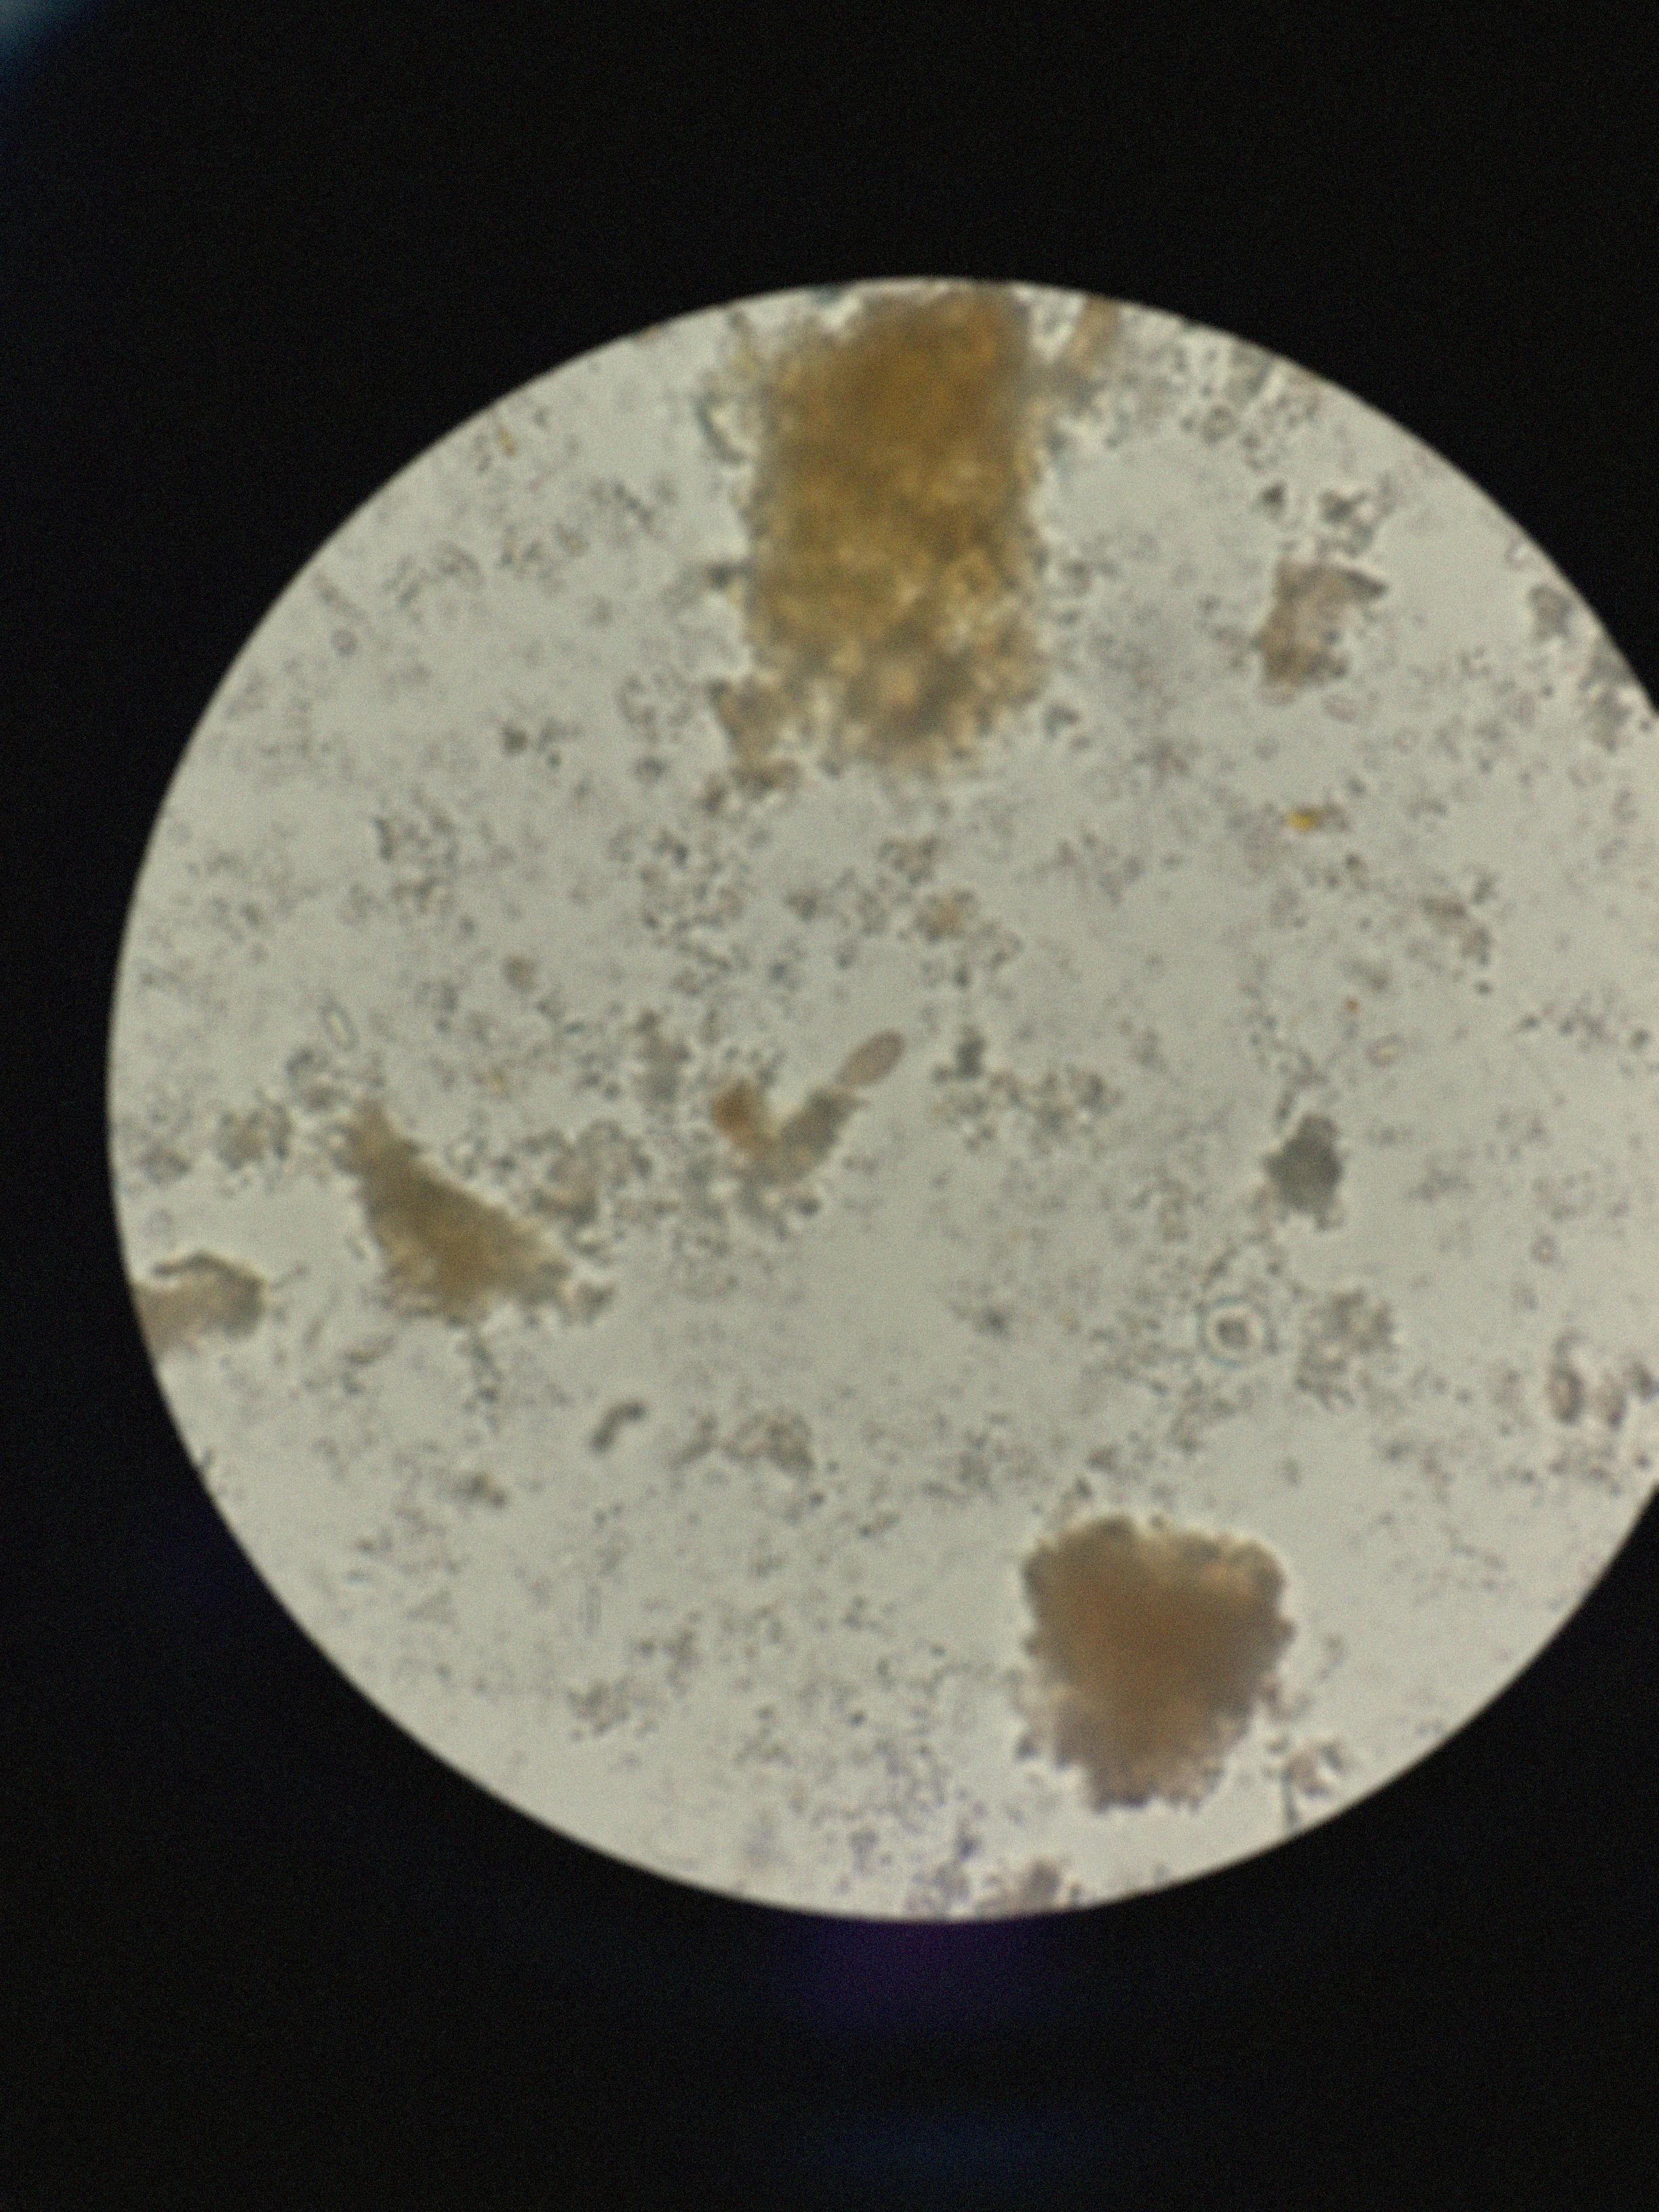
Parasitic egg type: Opisthorchis viverrine